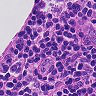
Metastatic tissue present: no